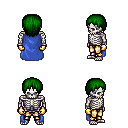
a pixel art fantasy rpg character, male body template, skeleton, blue cape, gold greaves, green plain hairstyle, gold gloves, four views (front, back, left, right), 2x2 character sprite sheet, small pixel art, hard edges, no anti-aliasing